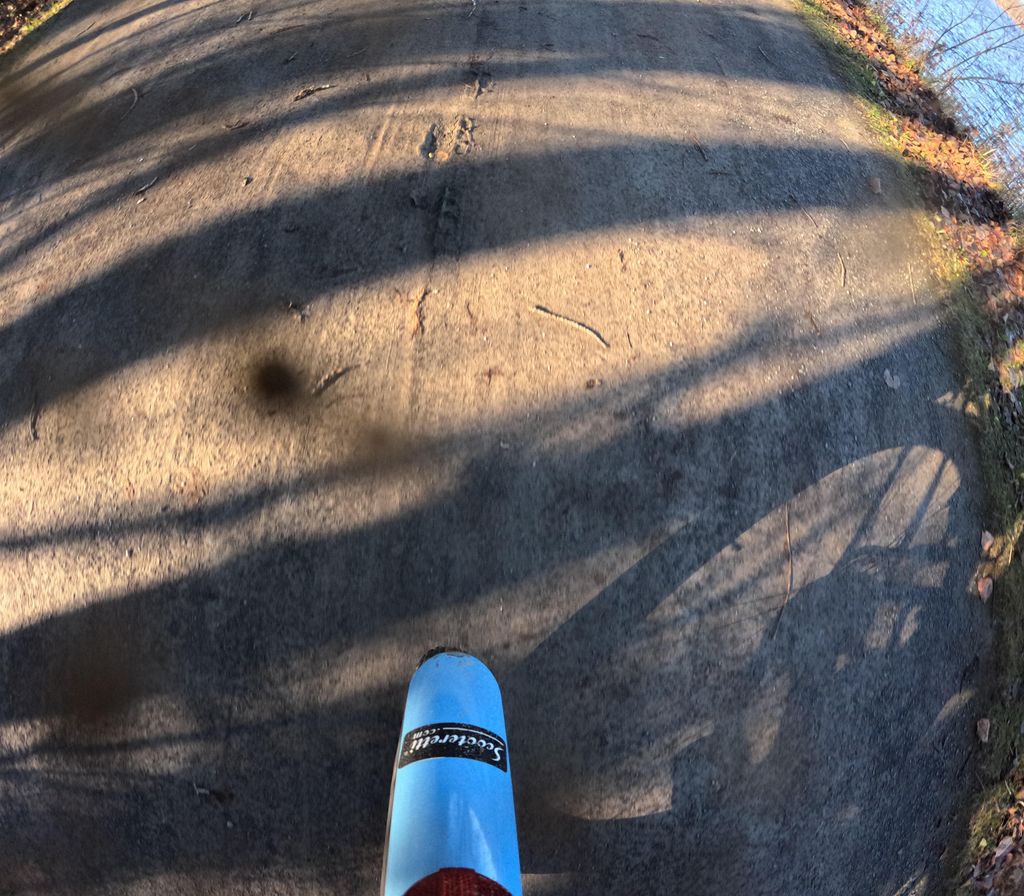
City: ottawa-gatineau